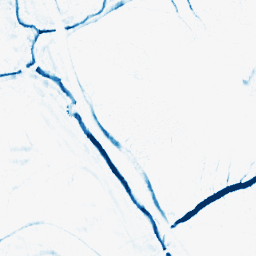
Category: morphological
Decomposition family: morphological_ellipse
Decomposition parameters: operation: closing
width: 10
height: 5
Upsampling method: sinc_blackman
Upsampling parameters: scale: 2
kernel_size: 4
Upsampling scale: 2